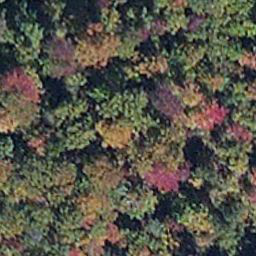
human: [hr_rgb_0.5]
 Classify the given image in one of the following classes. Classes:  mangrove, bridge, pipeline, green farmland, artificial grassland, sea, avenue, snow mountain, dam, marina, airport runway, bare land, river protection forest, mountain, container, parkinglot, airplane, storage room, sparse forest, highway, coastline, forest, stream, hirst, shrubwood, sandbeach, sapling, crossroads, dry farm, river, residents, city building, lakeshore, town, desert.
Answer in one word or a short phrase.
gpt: mangrove